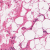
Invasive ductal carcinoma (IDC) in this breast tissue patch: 0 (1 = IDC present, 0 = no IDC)